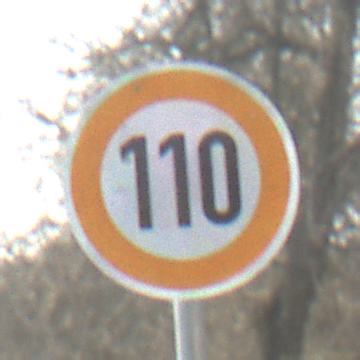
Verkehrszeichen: Geschwindigkeit110
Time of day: MorningAfternoon
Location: Outdoor (Suburban)
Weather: PartlyCloudy
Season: NotSpecified
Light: Natural